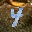
Label: 4